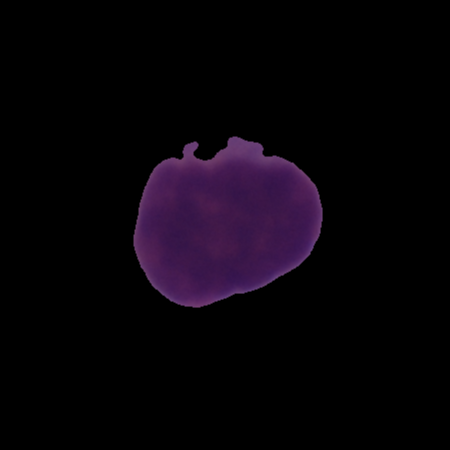
Label: cancer